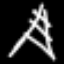
Label: The Eiffel Tower